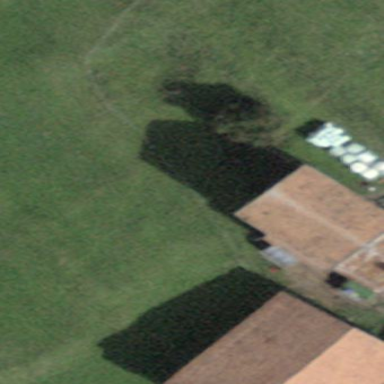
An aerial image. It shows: Shed.